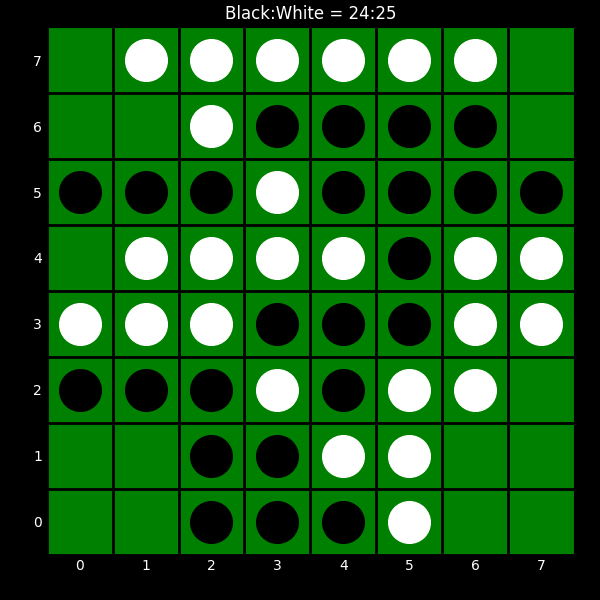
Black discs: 24
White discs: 25